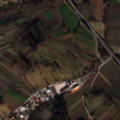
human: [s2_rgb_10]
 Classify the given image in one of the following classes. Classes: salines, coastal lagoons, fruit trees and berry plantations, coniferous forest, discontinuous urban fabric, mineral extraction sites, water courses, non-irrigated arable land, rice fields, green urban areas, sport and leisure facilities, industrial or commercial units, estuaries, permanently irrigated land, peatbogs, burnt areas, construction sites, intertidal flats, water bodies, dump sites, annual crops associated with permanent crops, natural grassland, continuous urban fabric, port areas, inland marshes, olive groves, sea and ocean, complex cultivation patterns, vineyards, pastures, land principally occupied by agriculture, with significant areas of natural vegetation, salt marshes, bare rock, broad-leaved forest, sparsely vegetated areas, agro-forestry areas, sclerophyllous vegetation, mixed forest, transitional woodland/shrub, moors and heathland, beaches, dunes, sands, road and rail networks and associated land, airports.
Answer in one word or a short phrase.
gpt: discontinuous urban fabric, non-irrigated arable land, complex cultivation patterns, land principally occupied by agriculture, with significant areas of natural vegetation, broad-leaved forest